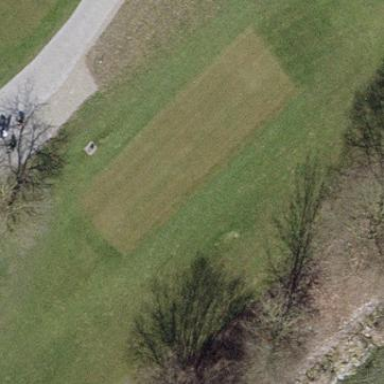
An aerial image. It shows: Golf tee.